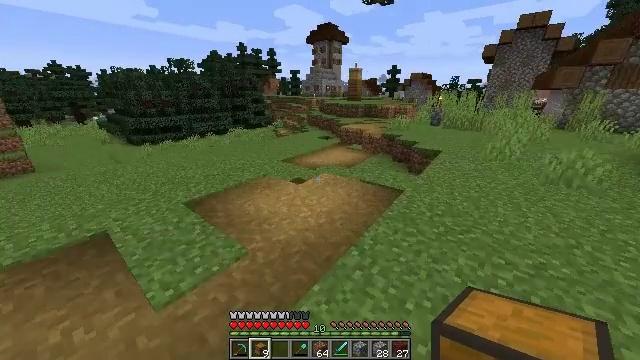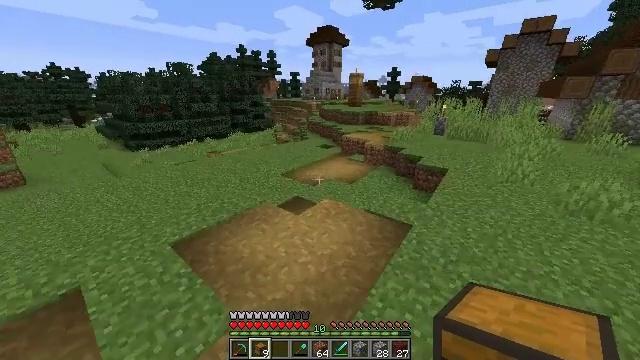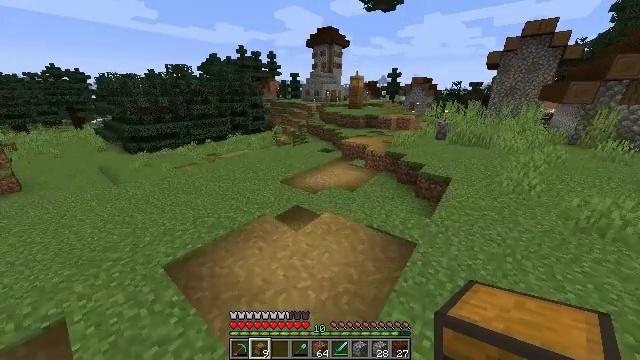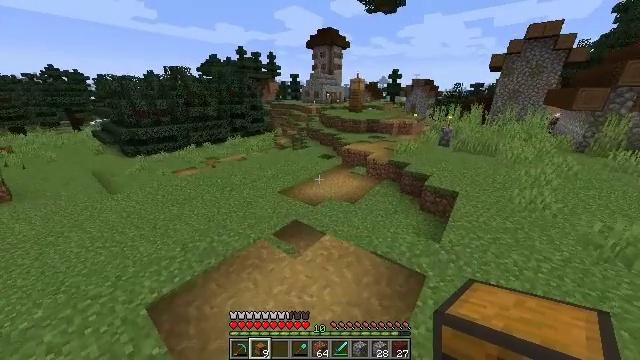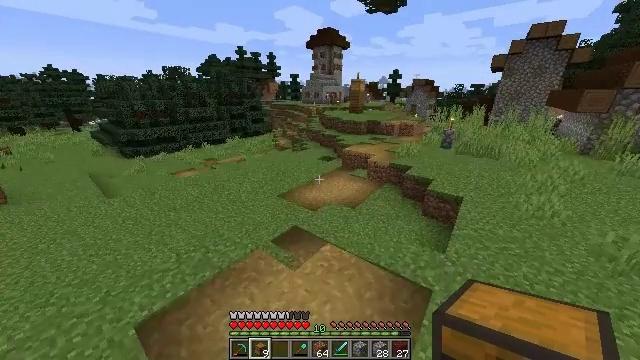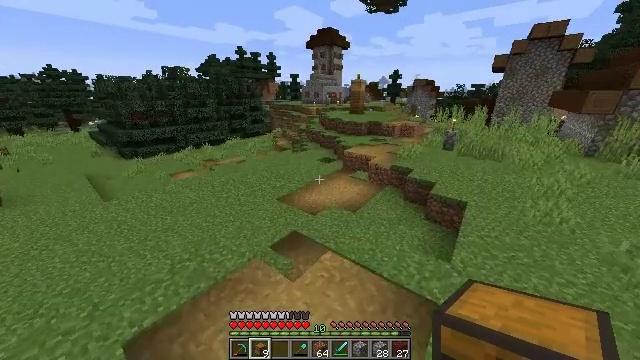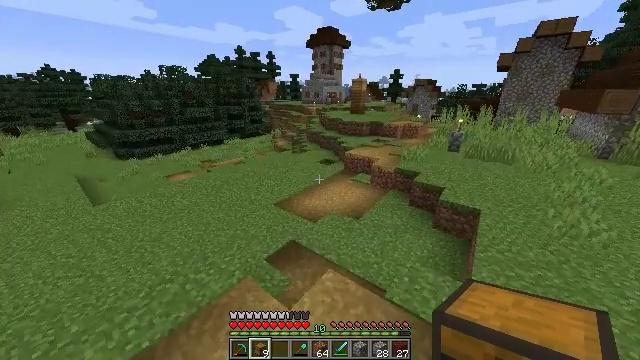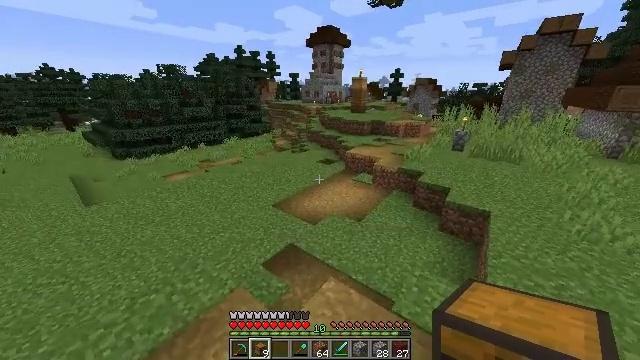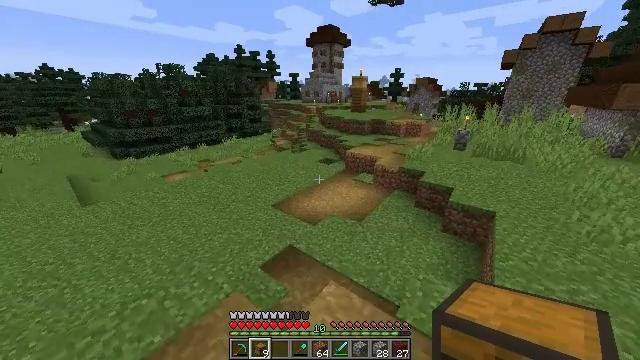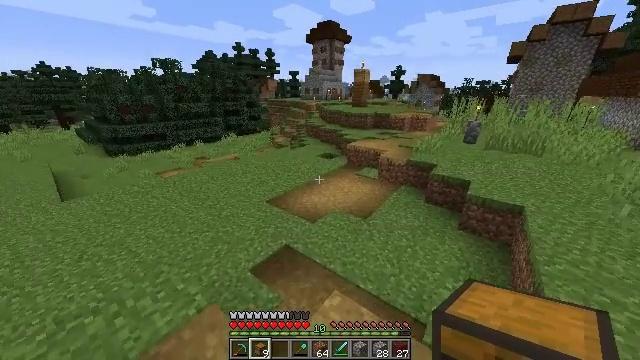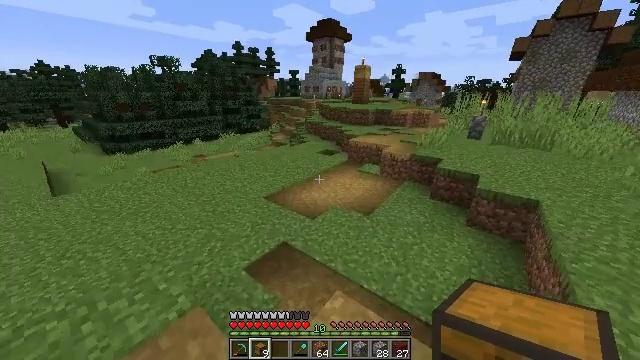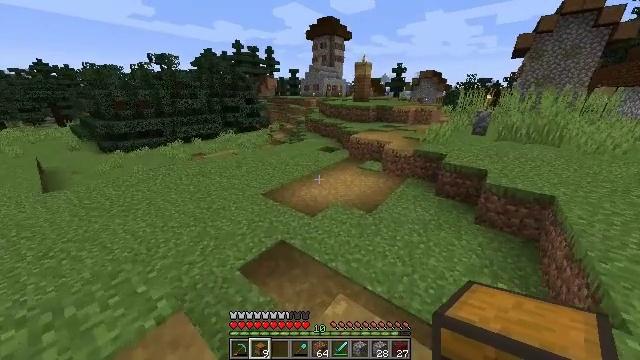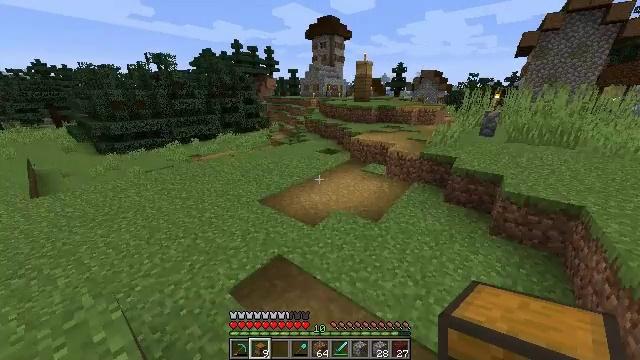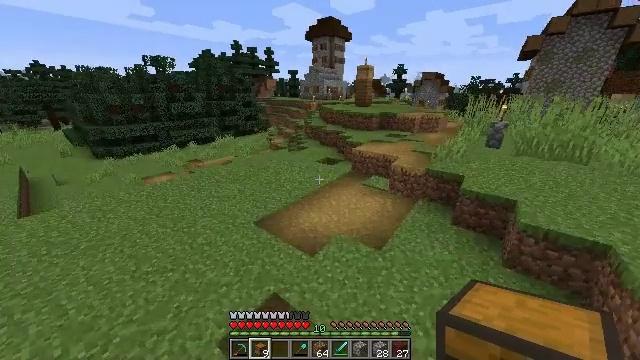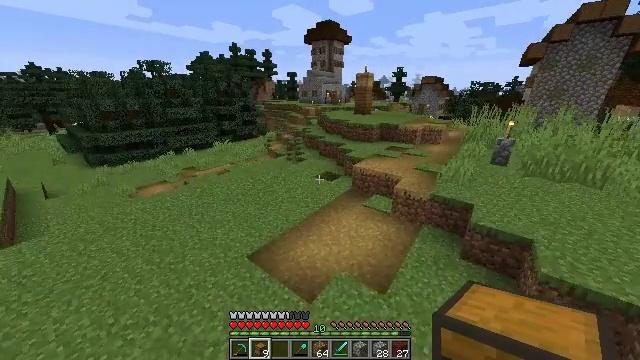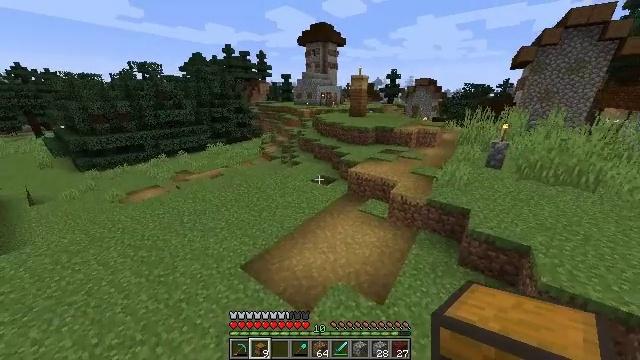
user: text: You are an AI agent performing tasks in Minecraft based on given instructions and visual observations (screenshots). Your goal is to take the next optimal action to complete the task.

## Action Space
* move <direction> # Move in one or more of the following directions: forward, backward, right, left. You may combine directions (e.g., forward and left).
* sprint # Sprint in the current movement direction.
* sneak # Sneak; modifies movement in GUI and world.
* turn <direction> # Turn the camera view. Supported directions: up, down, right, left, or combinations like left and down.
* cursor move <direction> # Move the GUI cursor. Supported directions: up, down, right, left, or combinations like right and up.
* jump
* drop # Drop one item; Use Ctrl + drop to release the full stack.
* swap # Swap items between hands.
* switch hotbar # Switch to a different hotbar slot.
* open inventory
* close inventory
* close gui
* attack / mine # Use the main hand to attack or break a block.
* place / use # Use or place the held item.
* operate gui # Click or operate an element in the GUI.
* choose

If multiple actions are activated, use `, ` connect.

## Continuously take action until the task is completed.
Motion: motion action
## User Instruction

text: Get a hopper using the crafting table.
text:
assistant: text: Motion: move forward, sprint, jump
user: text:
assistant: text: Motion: move forward, jump
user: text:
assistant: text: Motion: move forward, jump
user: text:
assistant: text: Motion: move forward, jump
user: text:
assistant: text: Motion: move forward, jump
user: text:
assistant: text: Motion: move forward, jump
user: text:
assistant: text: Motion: move forward, jump
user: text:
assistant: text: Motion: move forward, jump
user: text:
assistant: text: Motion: move forward, jump
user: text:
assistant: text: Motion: move forward, jump
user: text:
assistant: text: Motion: move forward, jump
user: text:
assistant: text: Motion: move forward, jump
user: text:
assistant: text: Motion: move forward, sprint, jump
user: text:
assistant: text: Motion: move forward, sprint, jump
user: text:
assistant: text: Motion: move forward, sprint, turn right, jump
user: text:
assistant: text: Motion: move forward, sprint, jump
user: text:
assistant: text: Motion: move forward, jump
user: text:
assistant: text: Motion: move forward, jump
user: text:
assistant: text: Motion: move forward, jump
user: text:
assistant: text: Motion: move forward, jump
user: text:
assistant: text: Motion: move forward, turn right, jump
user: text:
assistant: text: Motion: move forward, turn right, jump
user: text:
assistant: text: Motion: move forward, turn right, jump
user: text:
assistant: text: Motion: move forward, sprint, turn right, jump
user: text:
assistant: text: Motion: move forward, sprint, jump
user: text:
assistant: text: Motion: move forward, sprint, jump
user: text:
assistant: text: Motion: move forward, sprint, jump
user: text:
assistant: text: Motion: move forward, jump
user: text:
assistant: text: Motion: move forward, jump
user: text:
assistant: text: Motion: move forward, jump